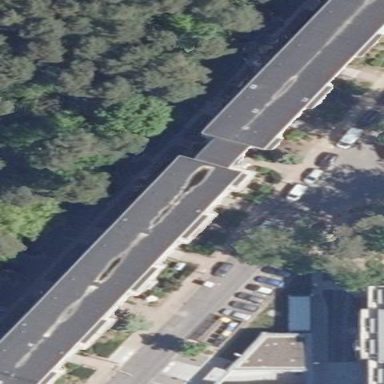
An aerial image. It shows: Building with apartments and flat roof.